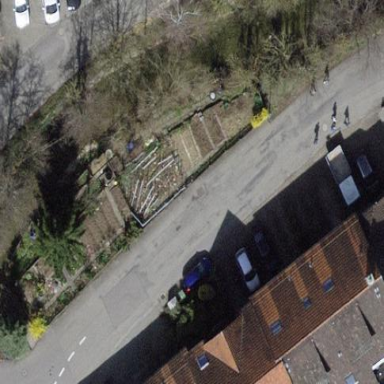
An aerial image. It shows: Garden area designated for leisure land.